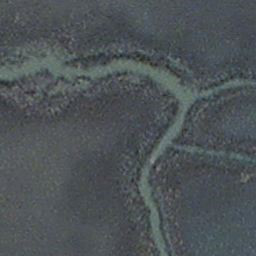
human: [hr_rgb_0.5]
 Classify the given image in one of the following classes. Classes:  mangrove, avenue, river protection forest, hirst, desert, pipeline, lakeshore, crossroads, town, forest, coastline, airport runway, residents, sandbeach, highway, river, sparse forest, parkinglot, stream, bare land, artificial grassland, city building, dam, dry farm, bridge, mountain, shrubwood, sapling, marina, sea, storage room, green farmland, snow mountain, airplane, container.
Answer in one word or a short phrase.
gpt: stream